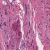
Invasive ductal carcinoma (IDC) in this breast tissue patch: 1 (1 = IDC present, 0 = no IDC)